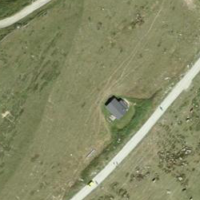
EUNIS habitat code: 26
Species observed at this site:
Chamaenerion angustifolium
Arnica montana
Anechura bipunctata
Tussilago farfara
Oenanthe oenanthe